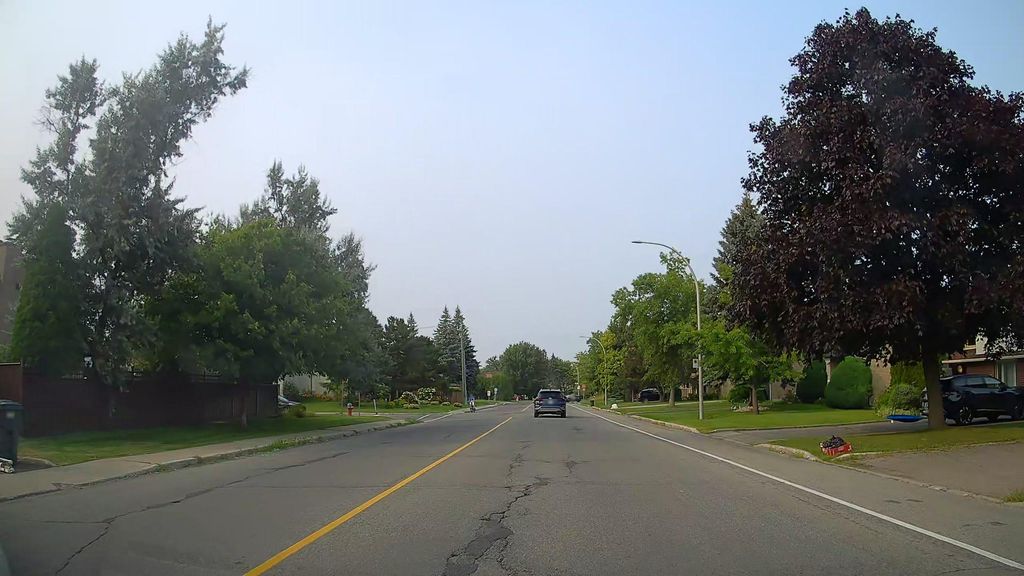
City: montreal